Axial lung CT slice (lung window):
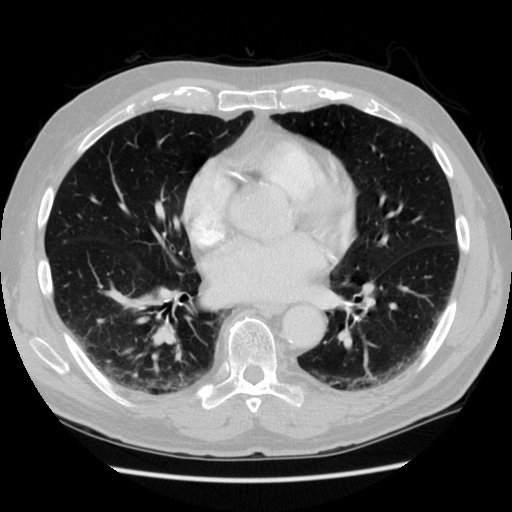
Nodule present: no